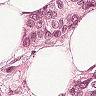
Metastatic tissue present: yes